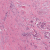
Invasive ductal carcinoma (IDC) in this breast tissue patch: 1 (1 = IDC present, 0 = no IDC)